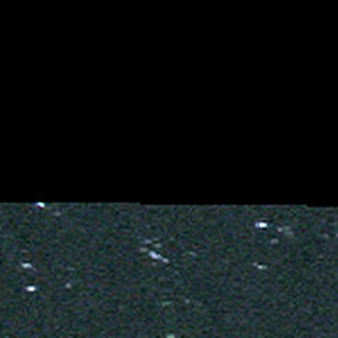
Label: other